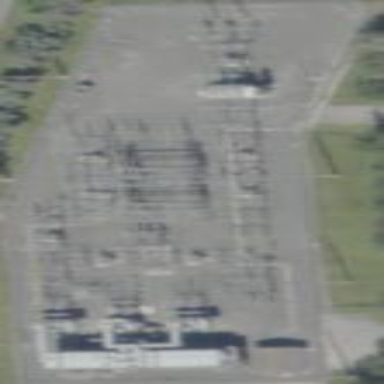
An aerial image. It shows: Outdoor power substation at the transmission level.